Field crop: tomato
Growth stage: 1
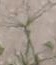
Species: cyperus